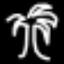
Label: palm tree